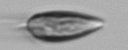
Label: Prorocentrum_triestinum